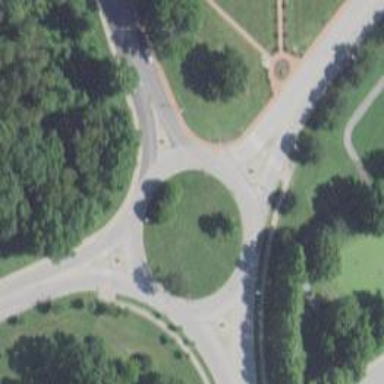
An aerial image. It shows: Unclassified road with asphalt surface leading to roundabout.